Current action and preconditions to check: trajectory_clear

Your task: For each precondition in the list above, predict whether it will hold at this action.

Consider the current scene as observed from the mobile robot's camera, and analyze the predicted future states of all dynamic agents (e.g., people, animals, vehicles, or any moving entities) within the NEXT SECOND.

IMPORTANT: Only answer "very likely" if you are absolutely certain—based on strong, clear evidence—that a dynamic agent will violate the precondition in the predicted future state. Do NOT answer "very likely" for unlikely, ambiguous, or low-probability risks.

Ask yourself for each precondition: Is there a high probability, with clear and convincing evidence, that the predicted future states of any dynamic agent will interfere with the predicted future state of the currently executing action within the NEXT SECOND, causing that precondition to fail?

Assess the risk level based on these predictions. Use "likely" or "very likely" if motions create a clear risk of interference.

Use "neutral" or "improbable" if agents are nearby but their predicted paths are clearly diverging or non-conflicting.

Failure Risk Categories: "very improbable", "improbable", "neutral", "likely", "very likely"

Answer Format: Output ONLY the probability_of_failure value from these categories: "very improbable", "improbable", "neutral", "likely", "very likely"

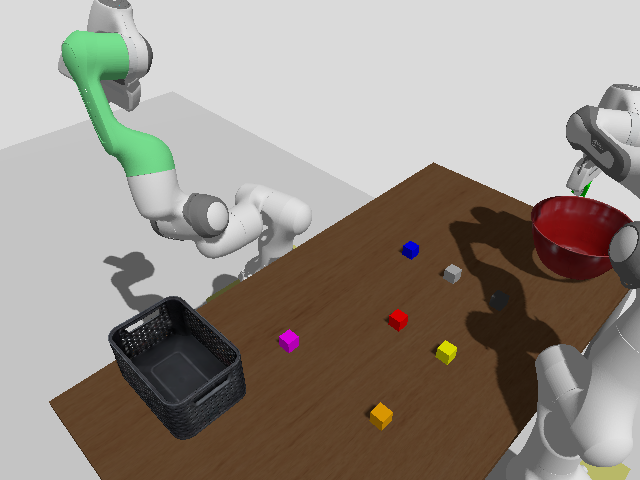

Answer: very improbable